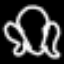
Label: frog